Question: I've been doing some work with opencv and image processing. Every once in a while i've run into the situation where when I try to do some pixel modifications manually like here:
'''
cv::Mat newImg = cv::Mat::zeros(img.size(), img.type());
for( int y = 0; y < img.rows; y++ )
{
for( int x = 0; x < img.cols; x++ )
{
cv::Vec3b intensity = img.at<cv::Vec3b>(y, x);
r = intensity.val[0];
g = intensity.val[1];
b = intensity.val[2];
intensity.val[0] = r - (r * modify - r);
intensity.val[1] = g - (g * modify - g);
intensity.val[2] = b - (b * modify - b);
newImg.at<cv::Vec3b>(y, x) = intensity;
}
}
'''
This produces a new image that has a black box like so

Now i just dont understand why the for loops do not cover the whole photo, ive managed to fix this before but by pure luck and still do not understand why and where this problem comes from.
So my question in short is: How do i remove this black box from my images?
Thanks
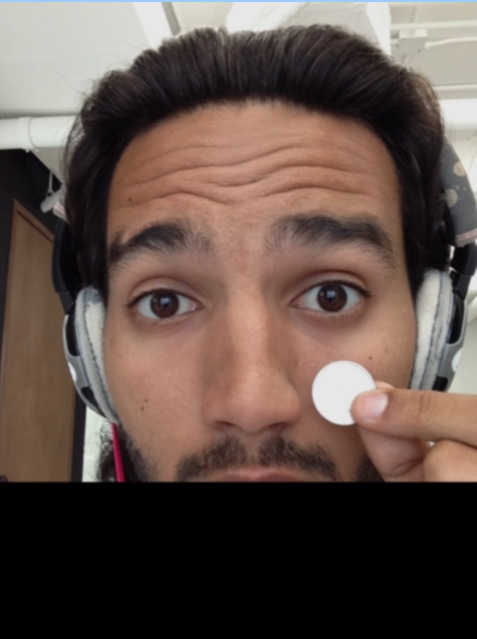
Answer: The most common cause of this issue is that you are accessing the image with the wrong element type. You use '.at<cv::Vec3b>(y,x)' for pixel access. This assumes that the image has only BGR channels. Your image data is probably in BGRA format, especially since this is iOS's native image format.
To remedy your problem, change all instances of 'cv::Vec3b' with 'cv::Vec4b', and the code should work correctly.